Question: I have a dialog with a multifield with custom xtype. As per the requirement, I don't require the re-ordering functionality of the multifield elements. Is there a way to hide these buttons.
Dialog xml is as follows.
'''
<?xml version="1.0" encoding="UTF-8"?>
<jcr:root xmlns:cq="http://www.day.com/jcr/cq/1.0" xmlns:jcr="http://www.jcp.org/jcr/1.0" xmlns:nt="http://www.jcp.org/jcr/nt/1.0"
jcr:primaryType="cq:Dialog"
height="{Long}800"
width="{Long}1200"
xtype="dialog">
<items
jcr:primaryType="cq:Widget"
xtype="tabpanel">
<items jcr:primaryType="cq:WidgetCollection">
<tabs
jcr:primaryType="cq:Panel"
title="Questions &amp; Answers">
<items jcr:primaryType="cq:WidgetCollection">
<tabs
jcr:primaryType="cq:Widget"
addItemLabel="Add a question"
fieldDescription="Note: &#xa;1. Add the questions first in a row.&#xa;2. Please select answer type before start adding the answers."
name="./questionStack"
xtype="multifield">
<fieldConfig
jcr:primaryType="nt:unstructured"
xtype="apps.nirmal.widgets.configurableQandAfield"/>
</tabs>
</items>
</tabs>
</items>
</items>
</jcr:root>
'''

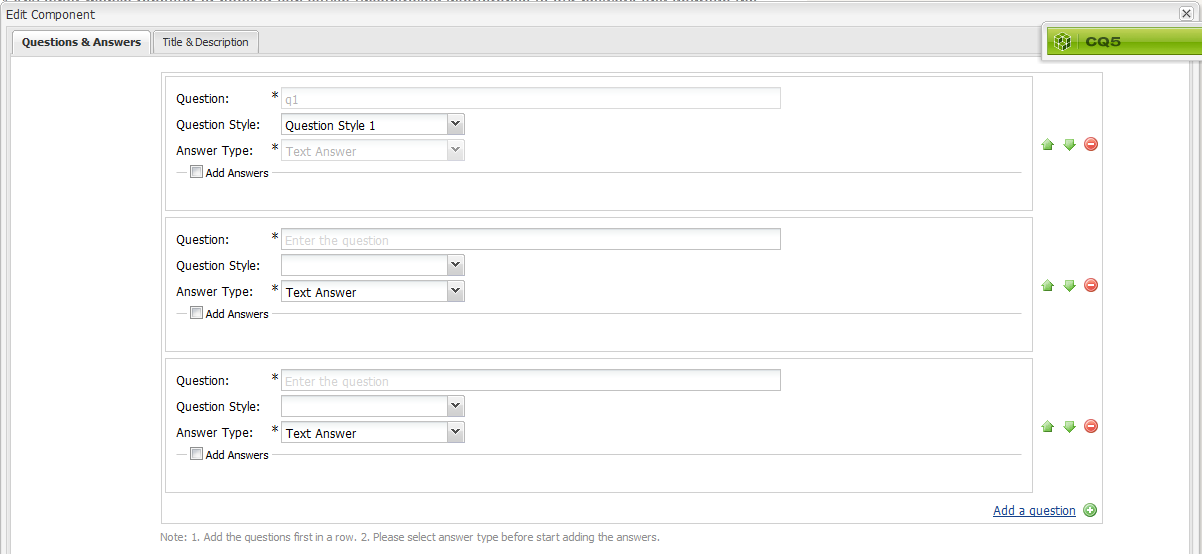
Answer: Just check the API documentation at <URL>
There you see a boolean property in the Multifield configuration properties to disable ordering:
> orderable : BooleanIf the list of fields should be orderable and Up/Down buttons are
rendered (defaults to true).